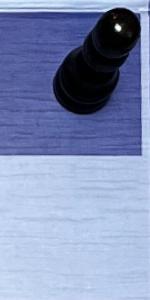
Label: Empty